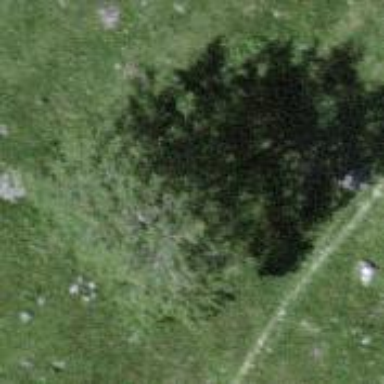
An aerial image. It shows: Needle-leaved tree in natural setting.